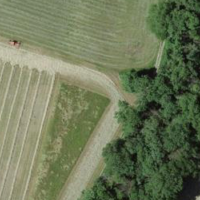
EUNIS habitat code: 41
Species observed at this site:
Rubus caesius